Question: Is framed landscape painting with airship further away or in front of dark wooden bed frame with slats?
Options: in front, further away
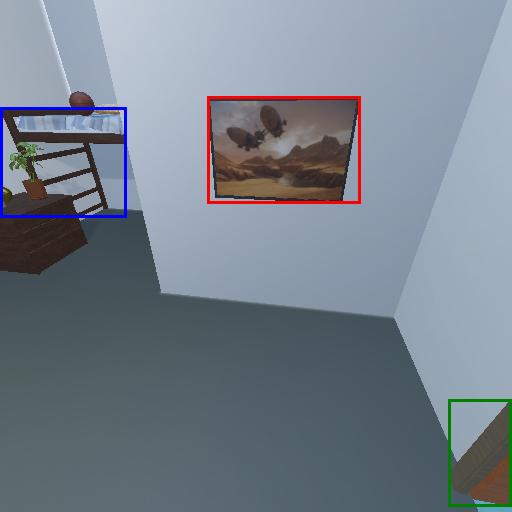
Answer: in front